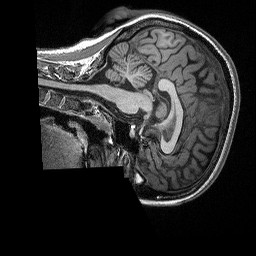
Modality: T1w
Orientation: sagittal
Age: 22
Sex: female
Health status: healthy
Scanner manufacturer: siemens
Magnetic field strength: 3 T
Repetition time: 2.3 s
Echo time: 0.00298 s